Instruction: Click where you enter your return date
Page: home
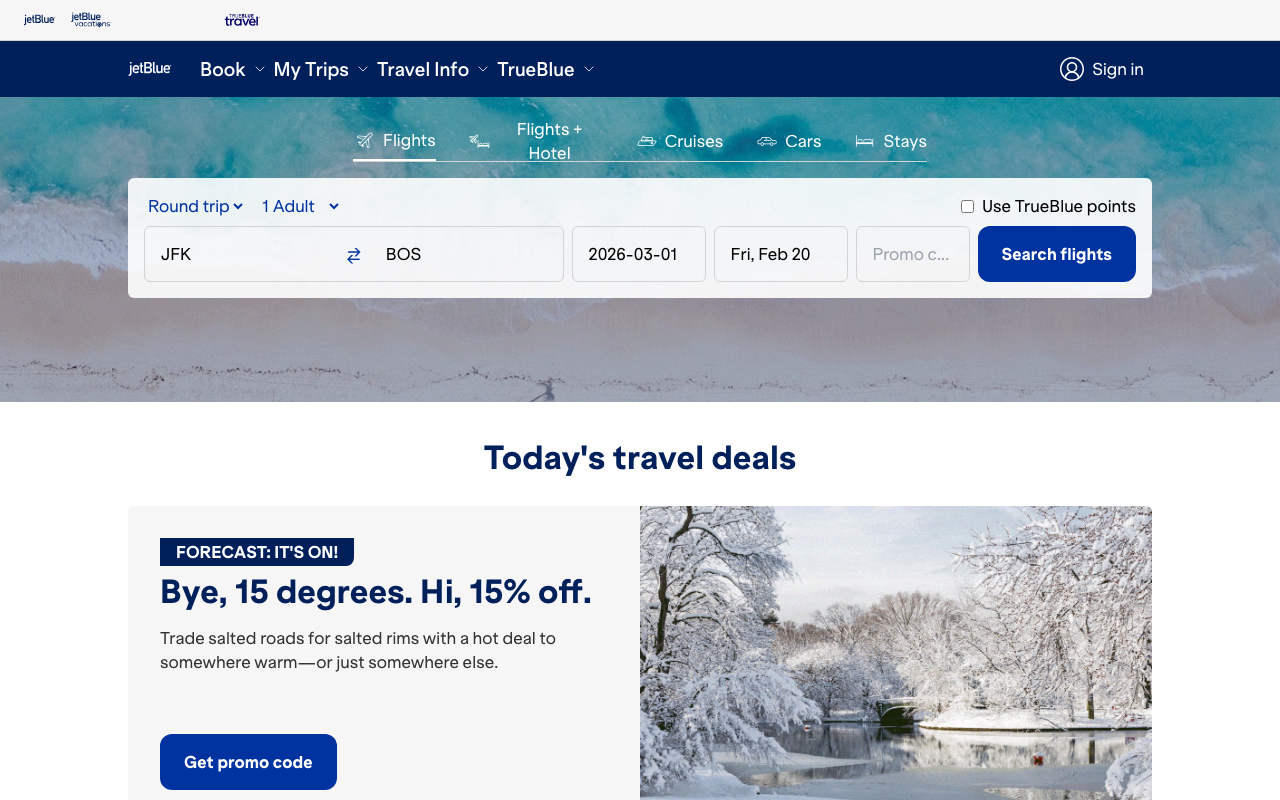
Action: click